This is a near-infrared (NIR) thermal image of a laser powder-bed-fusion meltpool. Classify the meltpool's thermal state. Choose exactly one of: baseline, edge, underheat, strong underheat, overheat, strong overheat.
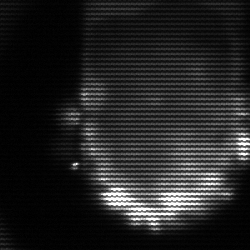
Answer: baseline